Interaction volume radius: 5 \u00c5
Interaction volume height: 20 \u00c5
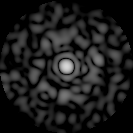
Disorder parameter: 0.8344